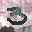
Label: 3